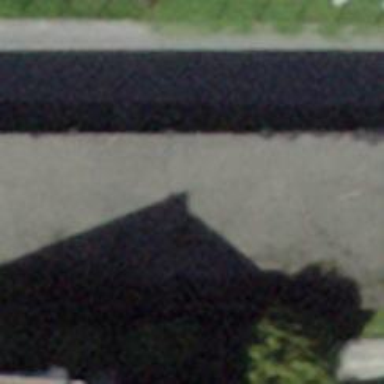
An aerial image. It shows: Group of garages.